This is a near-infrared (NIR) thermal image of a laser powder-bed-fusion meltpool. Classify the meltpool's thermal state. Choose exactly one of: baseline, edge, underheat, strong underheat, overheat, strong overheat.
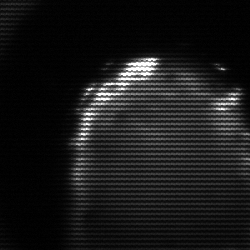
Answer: edge